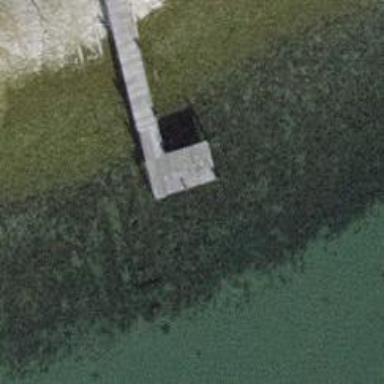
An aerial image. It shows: Man-made pier.